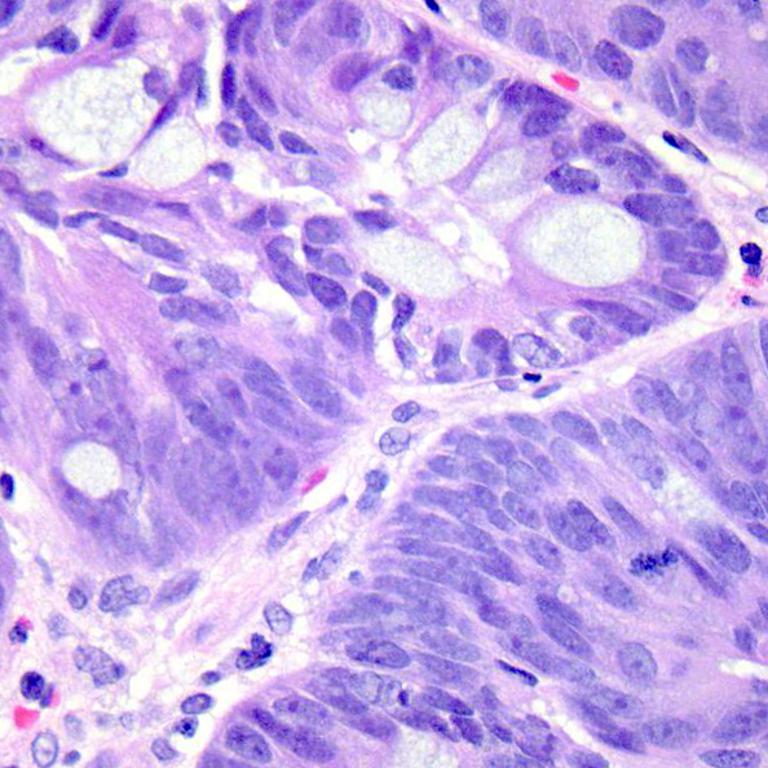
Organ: colon
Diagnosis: adenocarcinomas